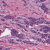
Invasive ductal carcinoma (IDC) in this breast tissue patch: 1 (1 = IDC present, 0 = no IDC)